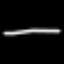
Label: line